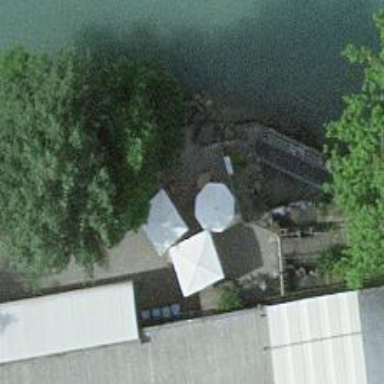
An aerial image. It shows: Outdoor seating area for leisure land.